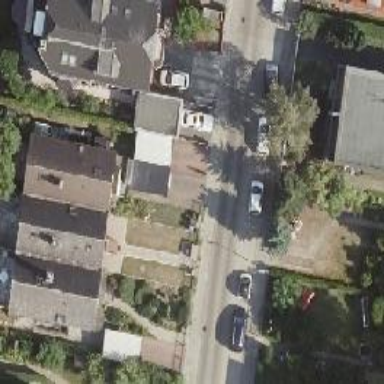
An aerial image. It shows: Residential road with concrete plates surface.